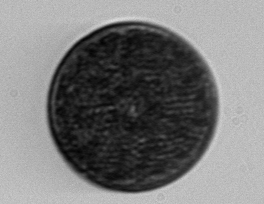
Label: Coscinodiscus